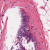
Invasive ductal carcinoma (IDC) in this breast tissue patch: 0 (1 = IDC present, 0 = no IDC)